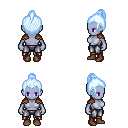
a pixel art fantasy rpg character, female body template, dark elf, purple skin, leather shoulder armor, metal pants, white cyan short topknot hairstyle, brown shoes, four views (front, back, left, right), 2x2 character sprite sheet, small pixel art, hard edges, no anti-aliasing